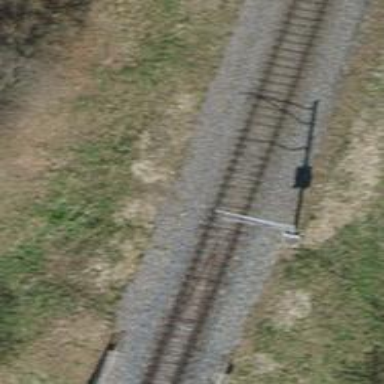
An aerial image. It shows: Single railway track with electrification through contact line.